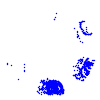
Particle: pion